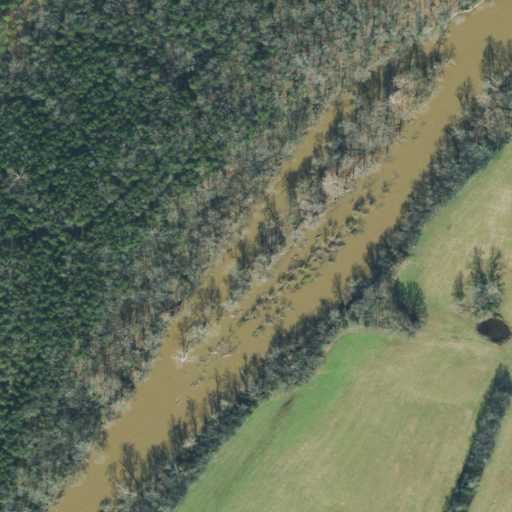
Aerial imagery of island in Tennessee named Tates Island containing pasture, deciduous forest, evergreen forest, mixed forest, herbaceous wetlands, woody wetlands, open water, and grassland